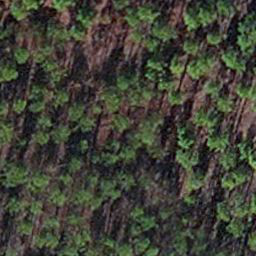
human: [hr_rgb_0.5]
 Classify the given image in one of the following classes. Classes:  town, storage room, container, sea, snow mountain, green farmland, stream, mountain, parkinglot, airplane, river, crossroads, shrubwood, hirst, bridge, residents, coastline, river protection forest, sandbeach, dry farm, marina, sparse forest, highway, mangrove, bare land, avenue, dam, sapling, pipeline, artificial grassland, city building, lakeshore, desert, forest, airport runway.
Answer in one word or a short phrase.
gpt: sapling